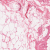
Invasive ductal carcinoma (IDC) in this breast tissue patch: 0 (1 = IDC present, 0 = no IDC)